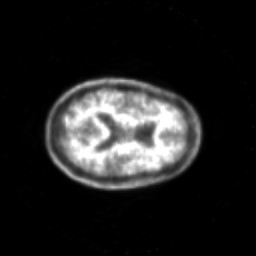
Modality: PET
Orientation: axial
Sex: male
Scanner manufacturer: siemens